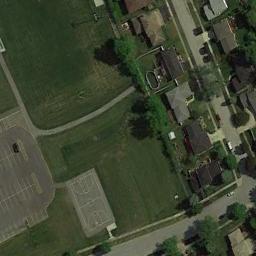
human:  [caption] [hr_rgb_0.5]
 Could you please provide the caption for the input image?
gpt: There are three basketball courts in the middle of houses with a road pass by .

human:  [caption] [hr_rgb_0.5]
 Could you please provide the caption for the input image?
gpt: The basketball court and the parking lot are on the lawn,With residential area nearby .

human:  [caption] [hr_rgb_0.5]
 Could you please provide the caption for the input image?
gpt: There is a basketball court on the lower left .

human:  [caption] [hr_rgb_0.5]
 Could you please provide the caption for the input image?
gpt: A basketball court next to a parking lot and the residential area beside .

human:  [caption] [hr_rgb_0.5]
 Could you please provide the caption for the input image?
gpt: Buildings of various shapes are beside the basketball court .